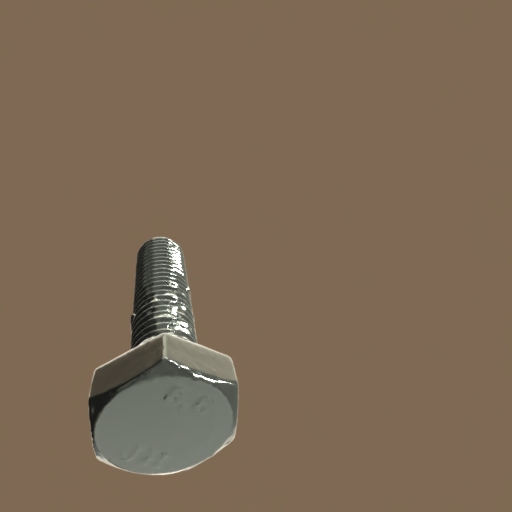
Label: bolt